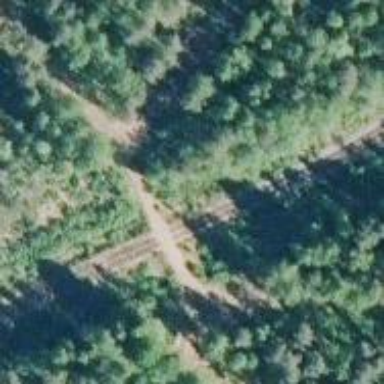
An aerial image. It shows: Level crossing along the railway.